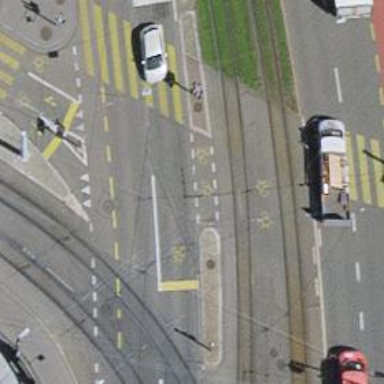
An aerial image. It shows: Designated asphalt cycleway with asphalt footway alongside.